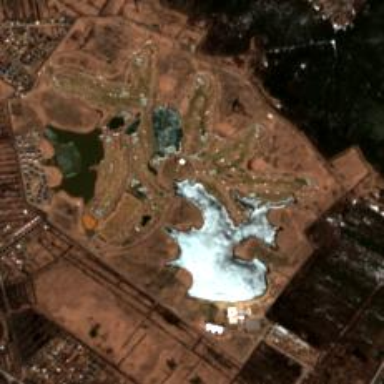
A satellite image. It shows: Recreation center at golf course.